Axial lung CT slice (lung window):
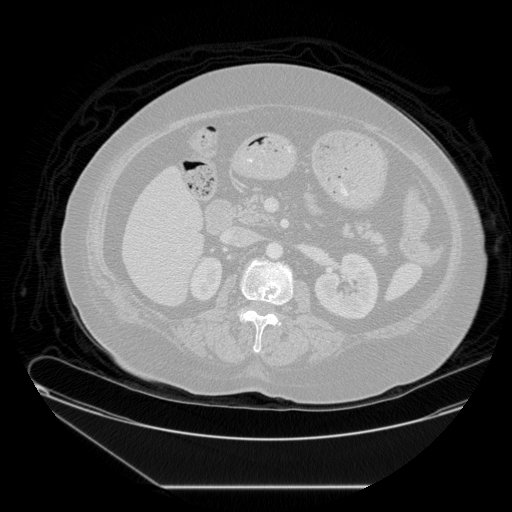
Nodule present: no